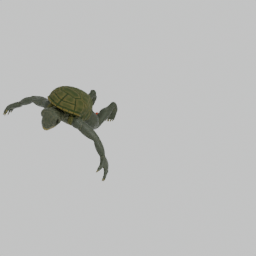
Label: animals